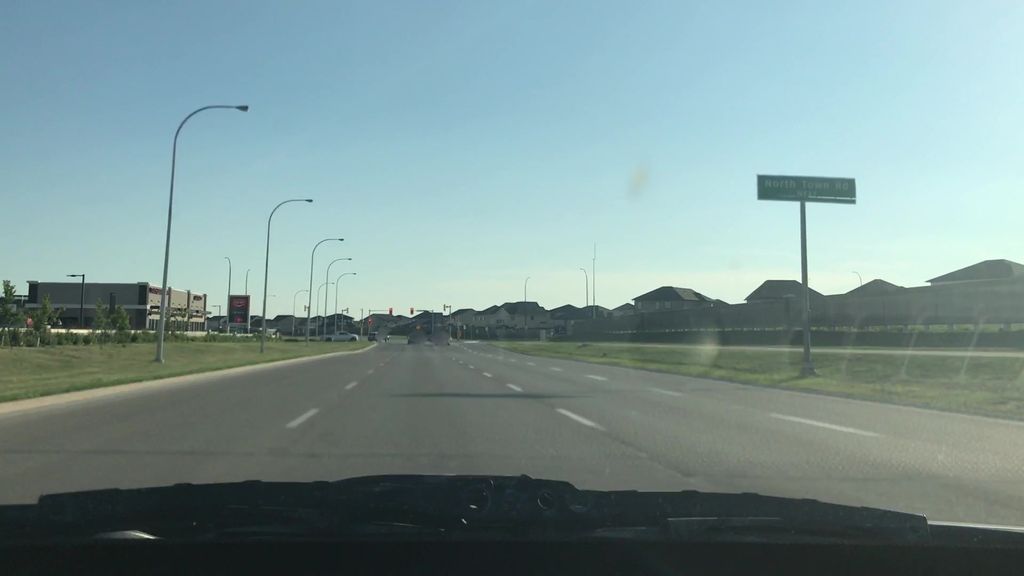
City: winnipeg